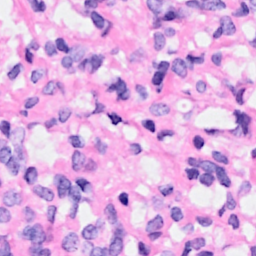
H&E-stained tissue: Breast